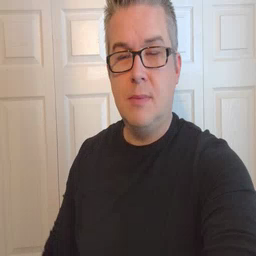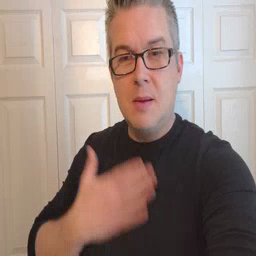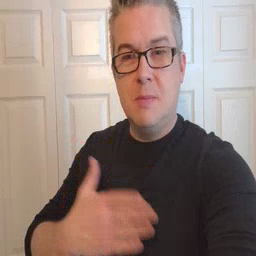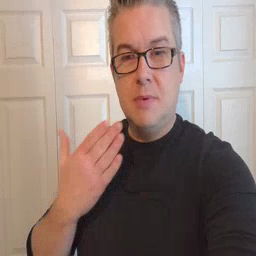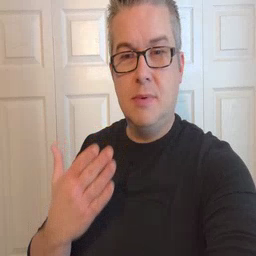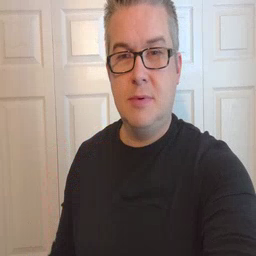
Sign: happy